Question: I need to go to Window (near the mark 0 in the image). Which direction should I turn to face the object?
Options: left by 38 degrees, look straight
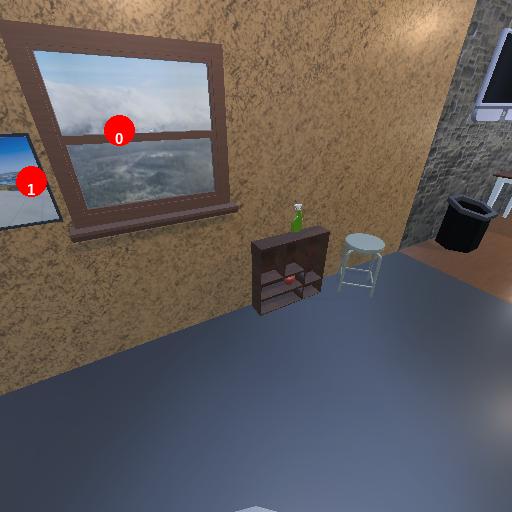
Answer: left by 38 degrees